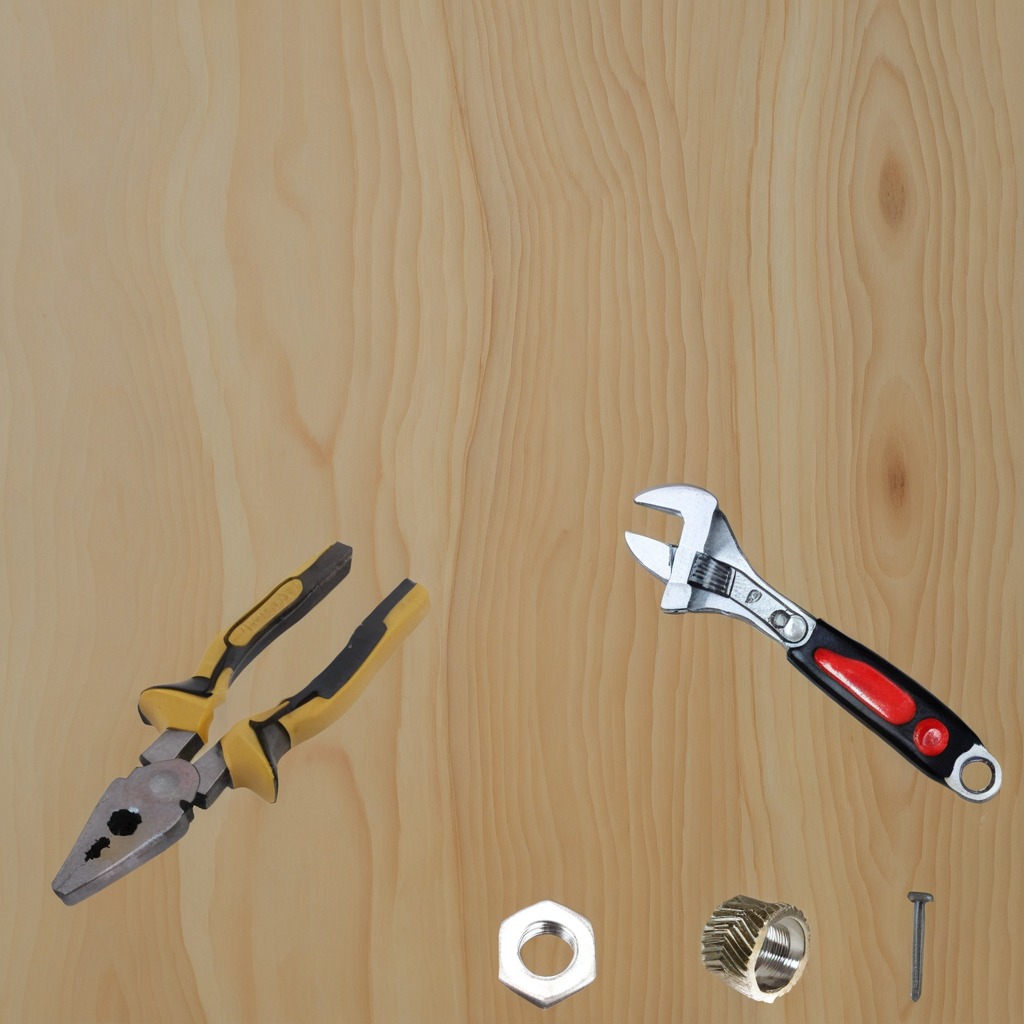
A steel gear with teeth, an iron nail, a pair of pliers, a metal nut, and a wrench are lying on the plywood surface in a paint workshop lit by afternoon window light.